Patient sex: M
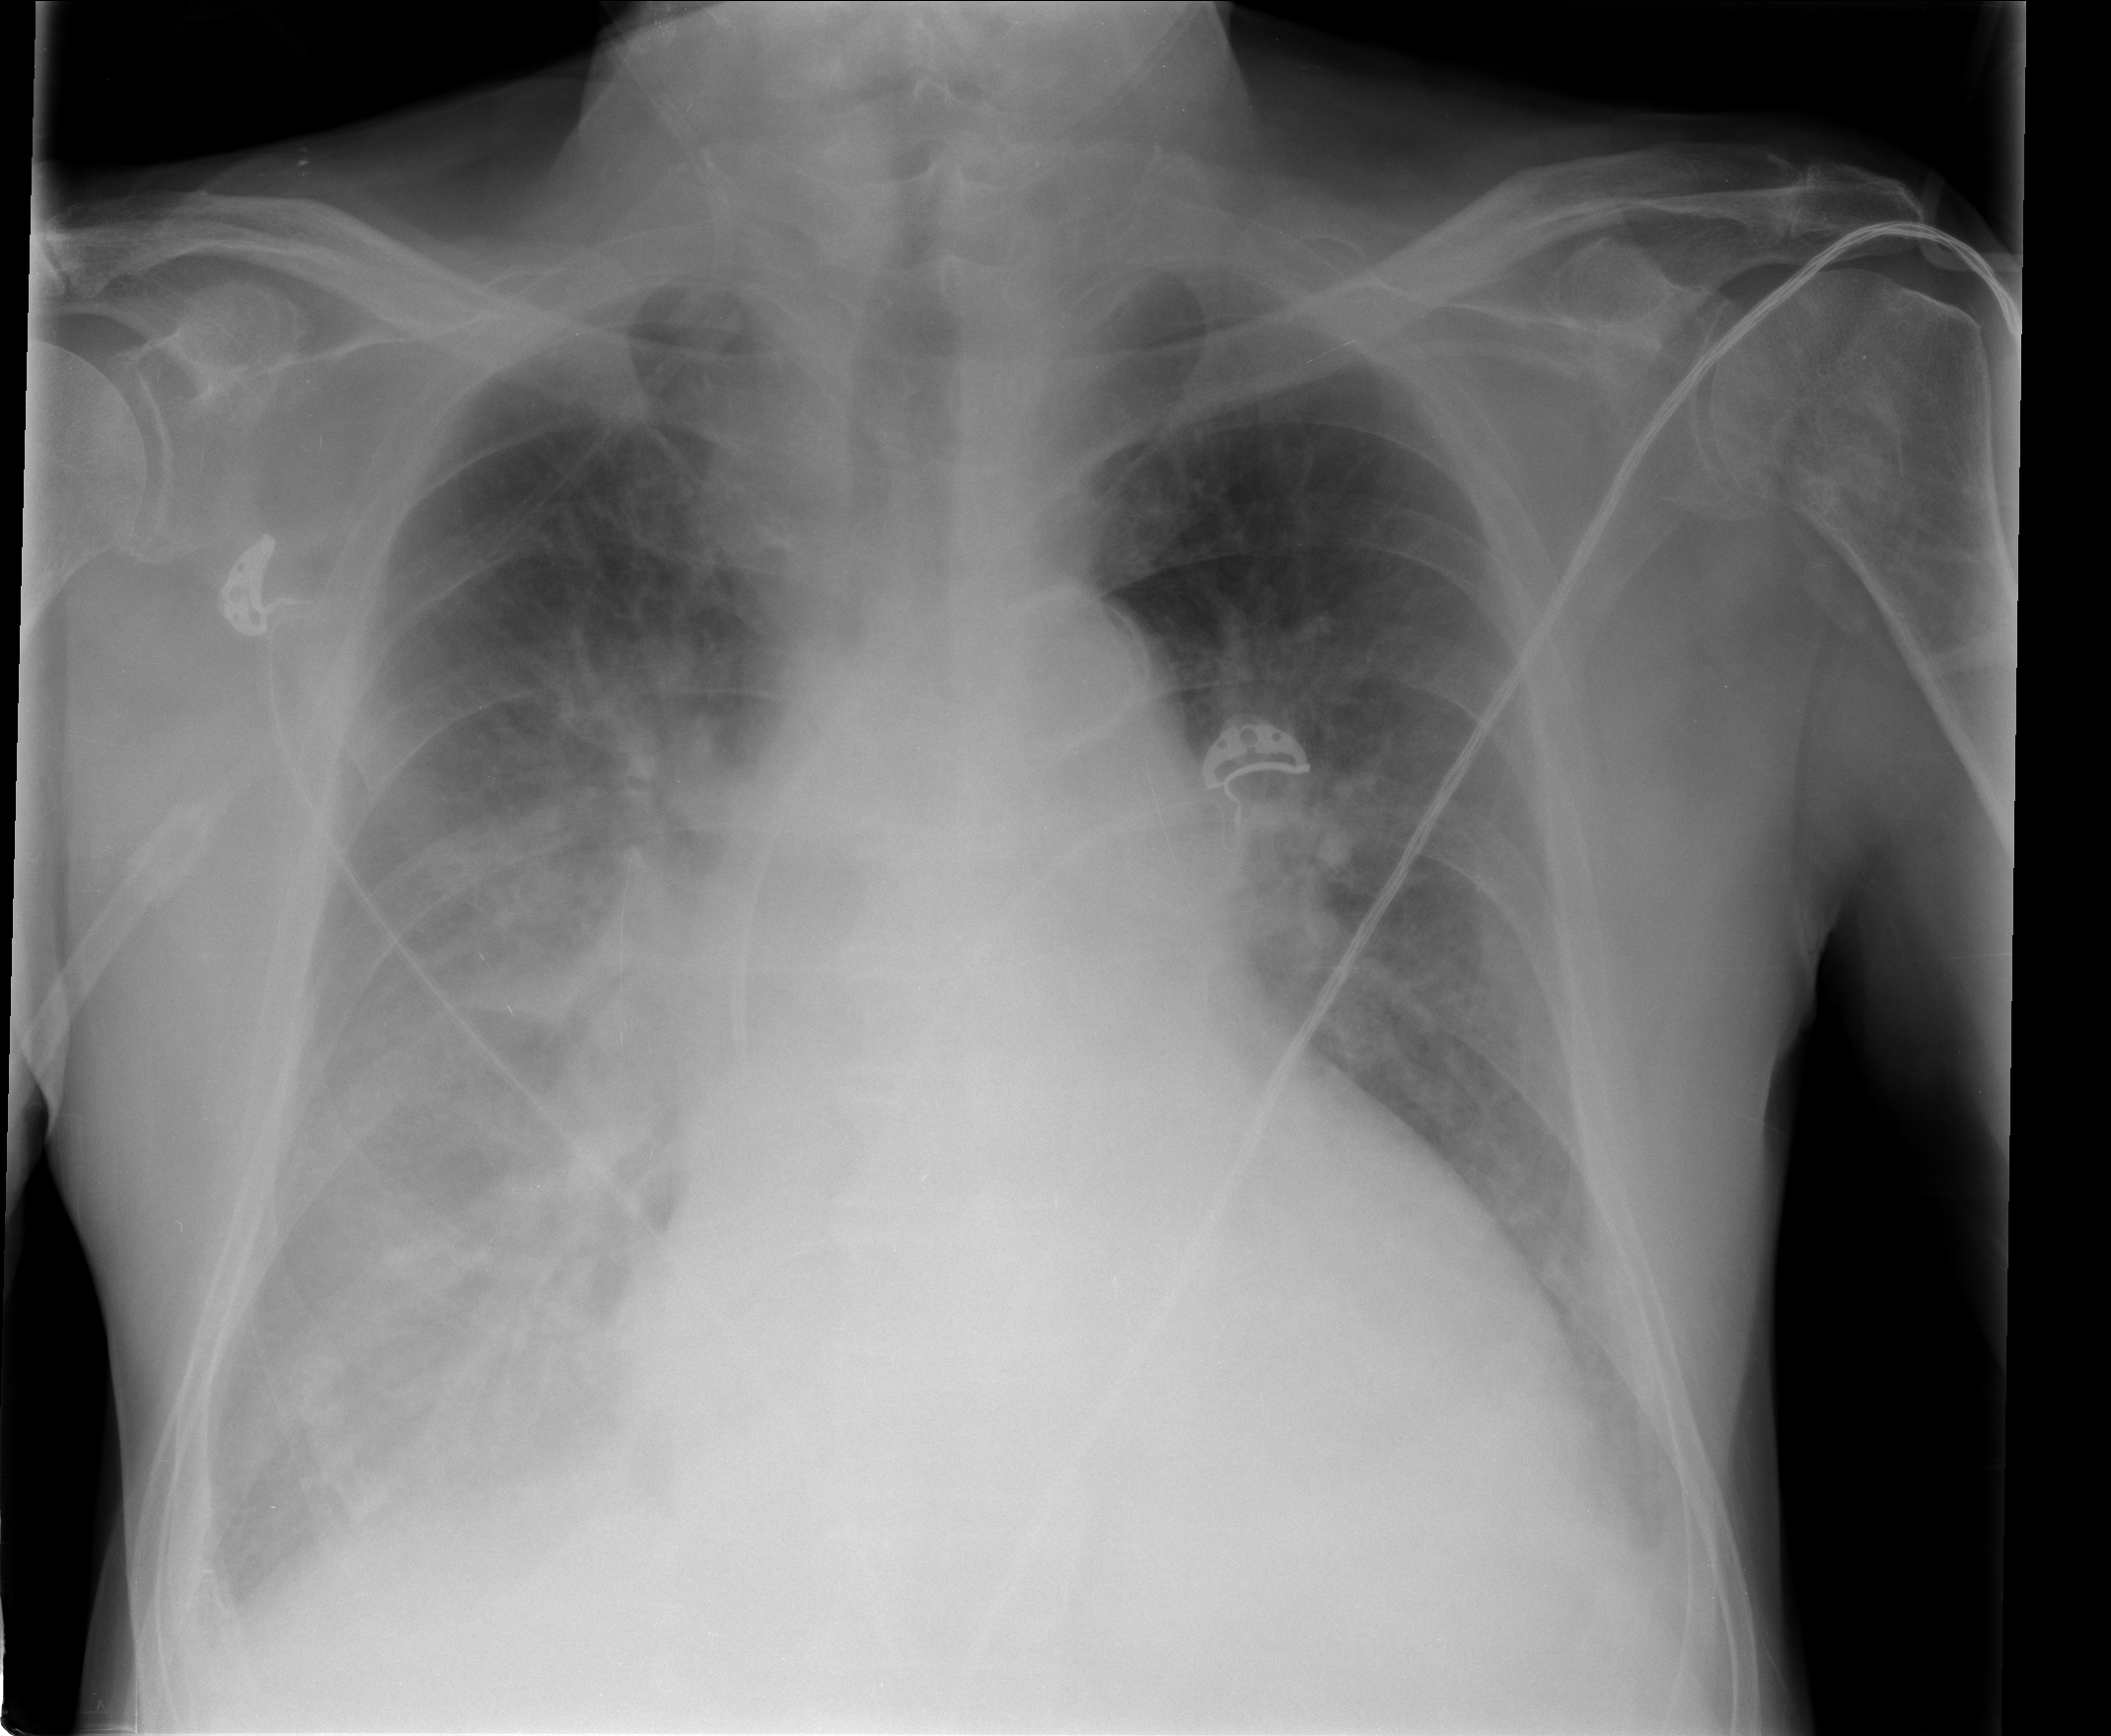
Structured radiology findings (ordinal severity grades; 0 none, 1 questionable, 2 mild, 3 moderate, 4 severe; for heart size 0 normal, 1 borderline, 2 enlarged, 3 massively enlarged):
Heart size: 2
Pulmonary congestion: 2
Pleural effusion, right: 3
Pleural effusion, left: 2
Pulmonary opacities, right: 1
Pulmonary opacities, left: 1
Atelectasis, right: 3
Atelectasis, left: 2